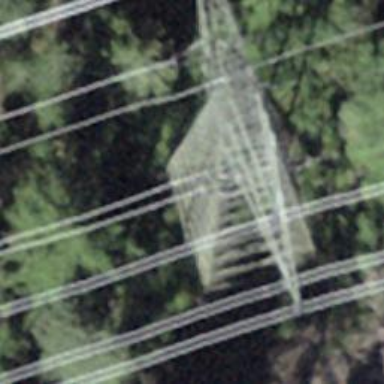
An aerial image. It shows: Power line in the image.